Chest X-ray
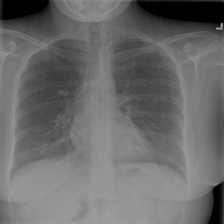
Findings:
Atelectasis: negative
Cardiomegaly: negative
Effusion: negative
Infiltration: negative
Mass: negative
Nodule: negative
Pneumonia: negative
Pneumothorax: negative
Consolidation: negative
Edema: negative
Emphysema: negative
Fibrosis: negative
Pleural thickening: negative
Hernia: negative